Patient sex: M
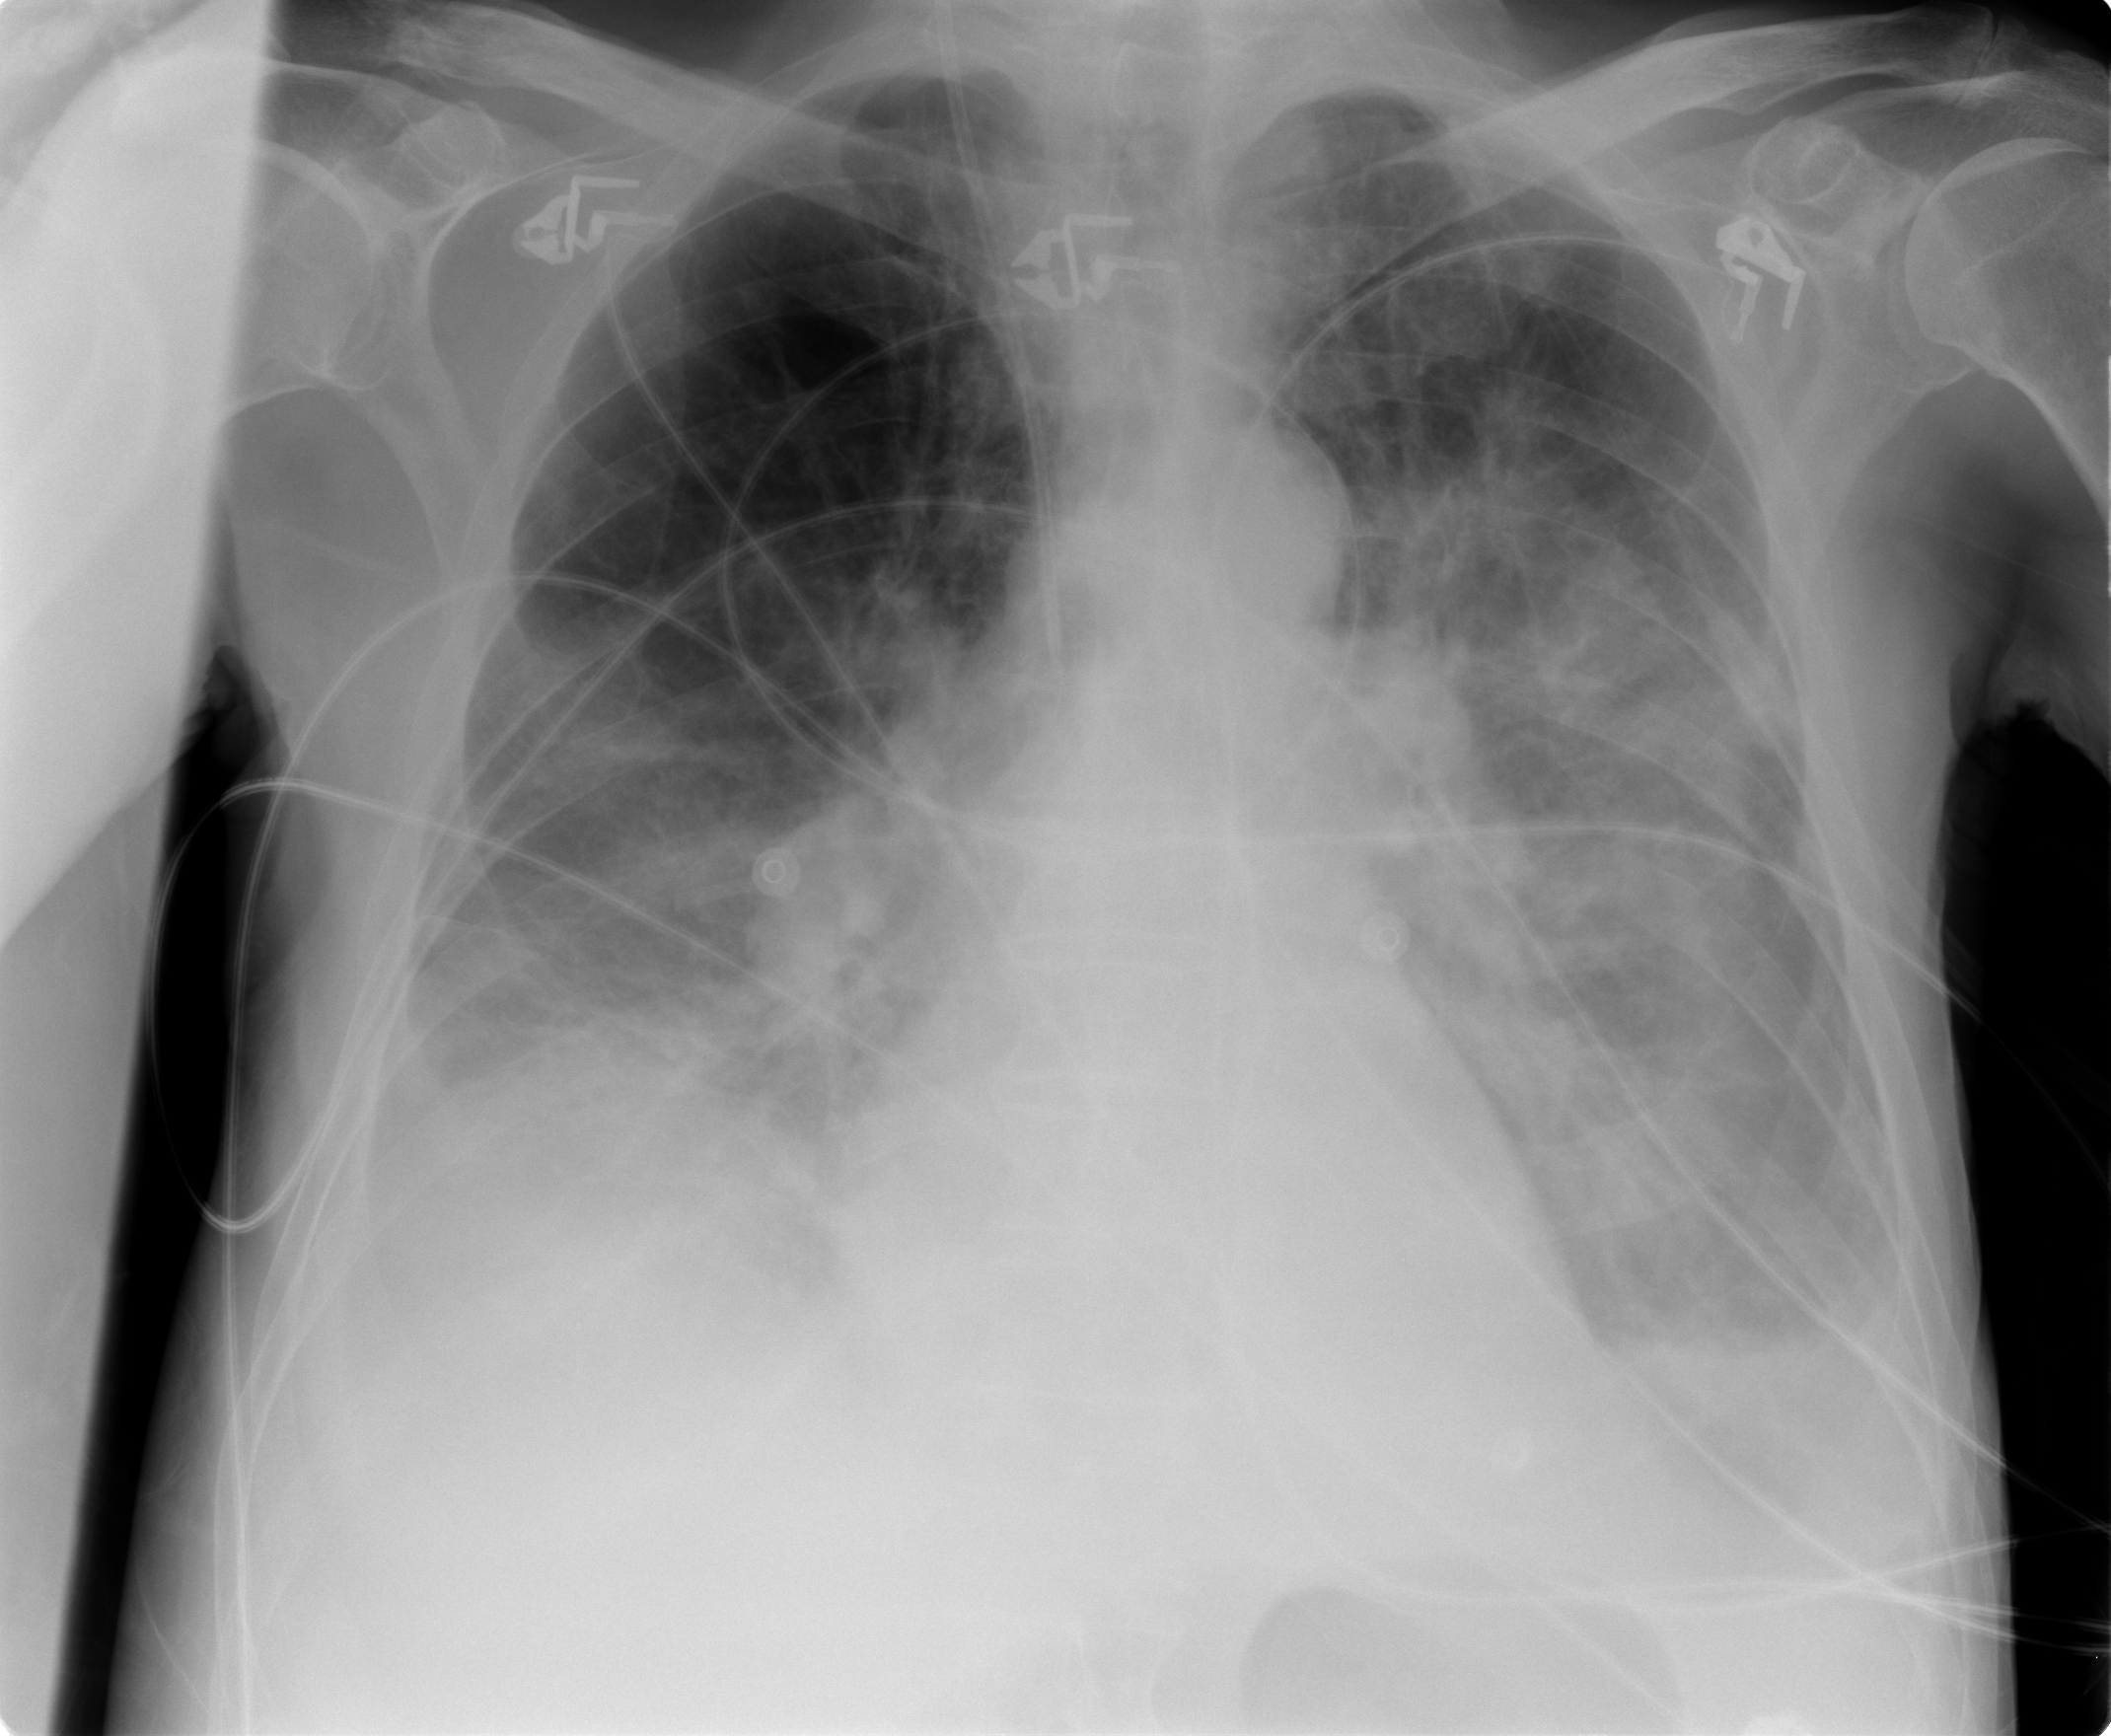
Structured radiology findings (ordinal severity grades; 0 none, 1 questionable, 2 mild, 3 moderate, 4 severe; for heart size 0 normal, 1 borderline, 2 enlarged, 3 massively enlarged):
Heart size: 0
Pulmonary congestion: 0
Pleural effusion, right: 3
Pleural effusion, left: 3
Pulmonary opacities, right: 3
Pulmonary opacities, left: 3
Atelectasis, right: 2
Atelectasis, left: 2